Field crop: tomato
Growth stage: 1
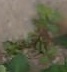
Species: portulaca